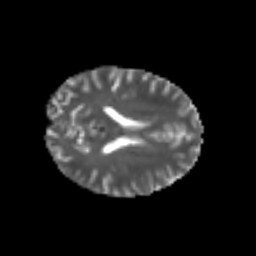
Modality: T2w
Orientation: axial
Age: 25
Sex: male
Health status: healthy